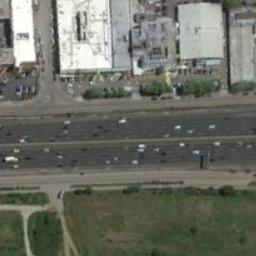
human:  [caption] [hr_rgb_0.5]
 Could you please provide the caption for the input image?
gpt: There are many buildings and roads and green plants on both sides of the freeway, And there are many cars on the freeway .

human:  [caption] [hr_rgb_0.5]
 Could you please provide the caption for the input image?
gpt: The motorway is very empty .

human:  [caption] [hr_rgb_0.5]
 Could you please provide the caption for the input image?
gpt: The freeway is next to some houses with many cars .

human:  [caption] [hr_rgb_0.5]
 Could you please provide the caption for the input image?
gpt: A straight freeway is a block on one side and on the other side is a lawn .

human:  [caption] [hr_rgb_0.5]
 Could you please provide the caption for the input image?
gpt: There are green lawns and some buildings beside the freeway .